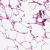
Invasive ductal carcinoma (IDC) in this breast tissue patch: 0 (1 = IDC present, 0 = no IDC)